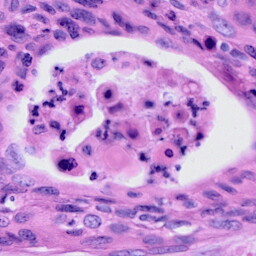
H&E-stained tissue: Cervix